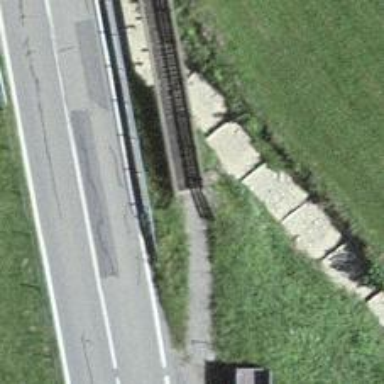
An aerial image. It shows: Path leading to bridge.